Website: macys
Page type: account-selection
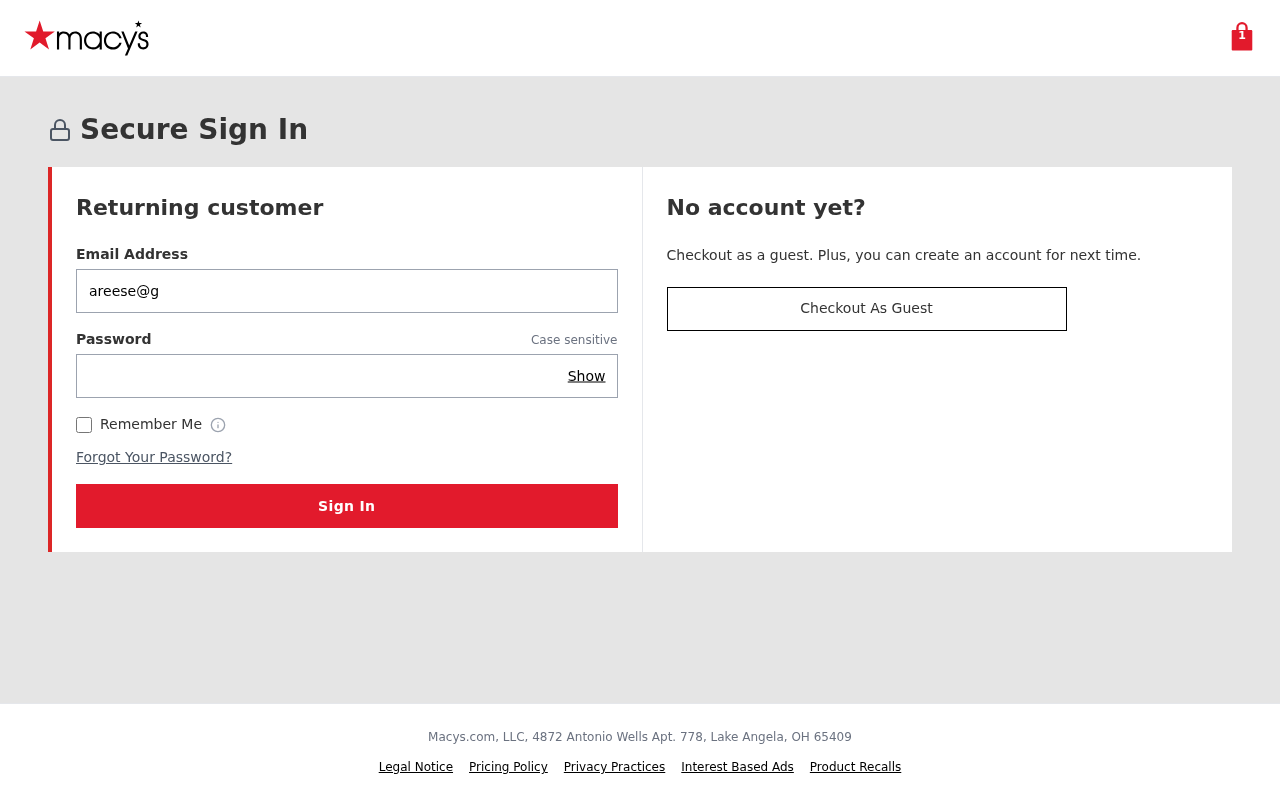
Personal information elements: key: PII_EMAIL
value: areese@gmail.com
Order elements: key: ORDER_NUM_ITEMS
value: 1